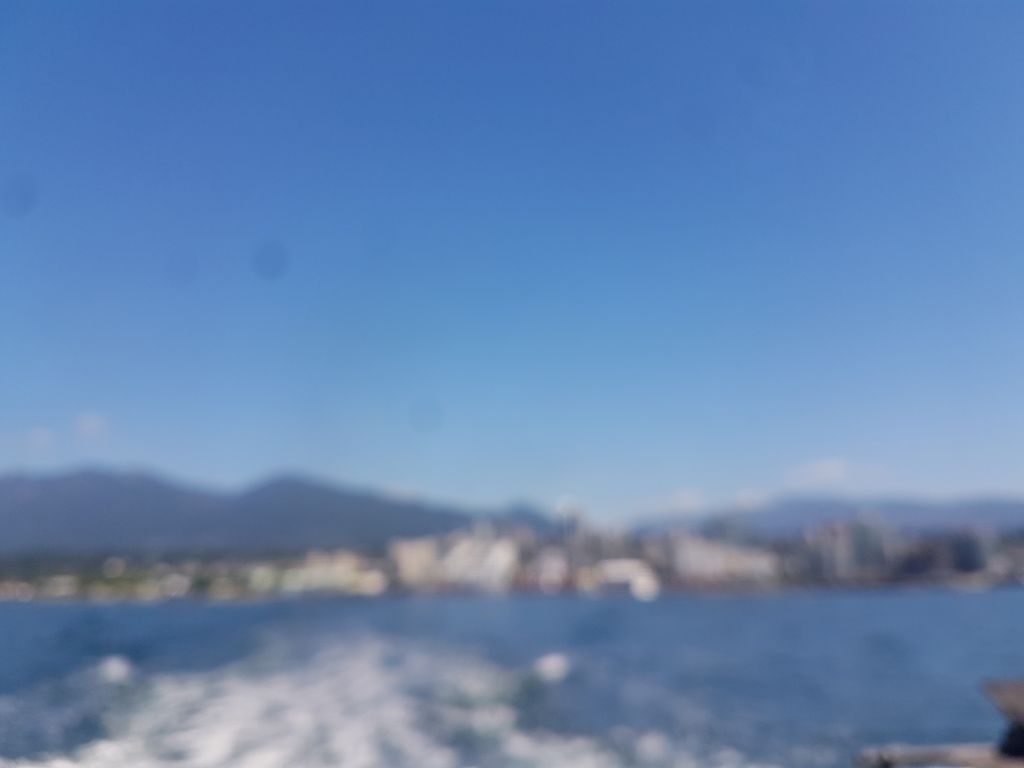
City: vancouver